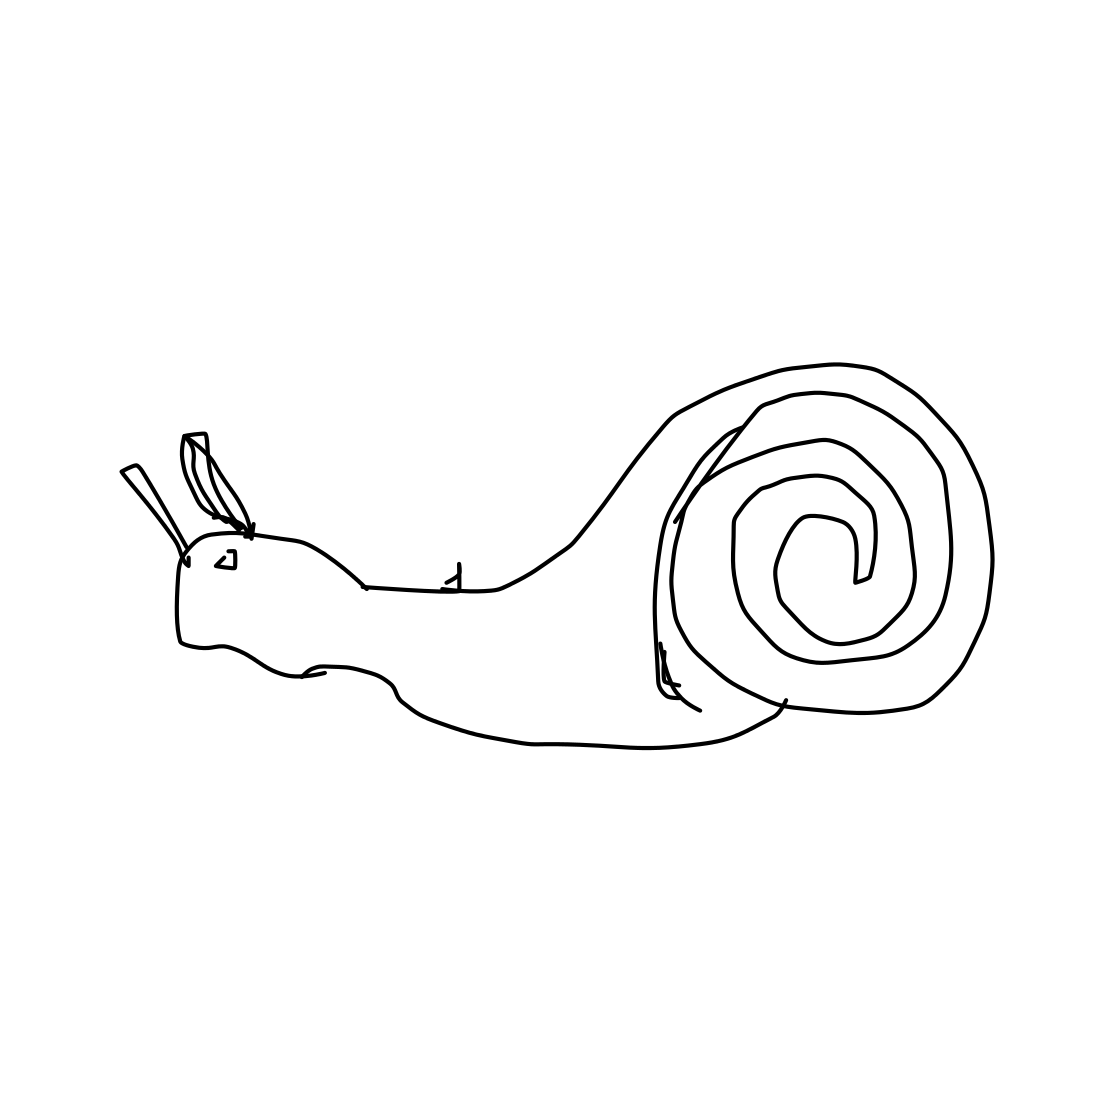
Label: snail